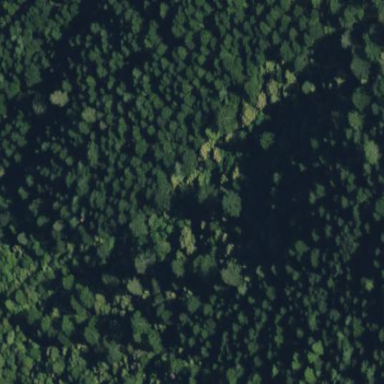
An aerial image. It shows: Wet meadow with woodland vegetation.